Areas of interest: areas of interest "Park Square"
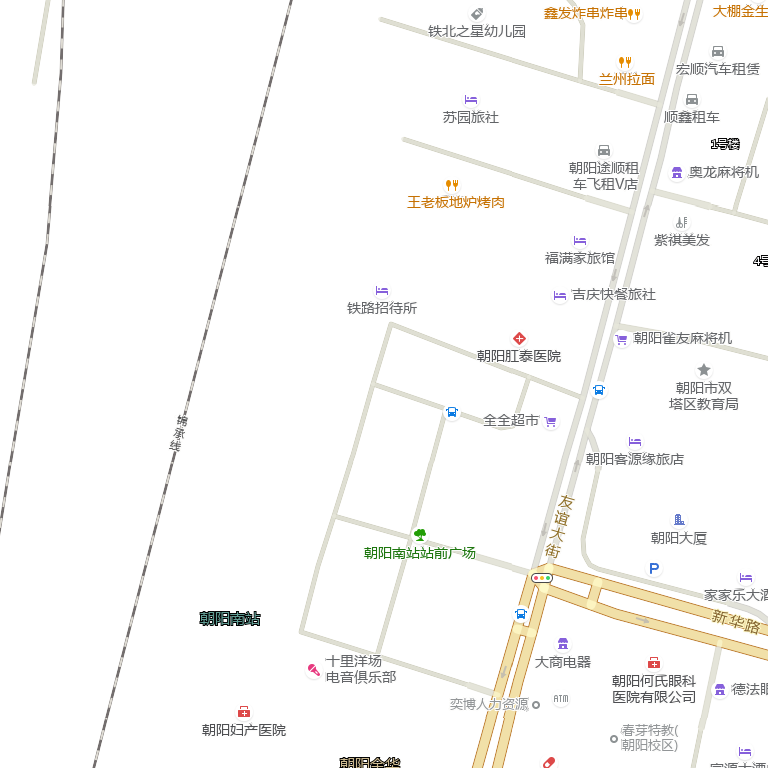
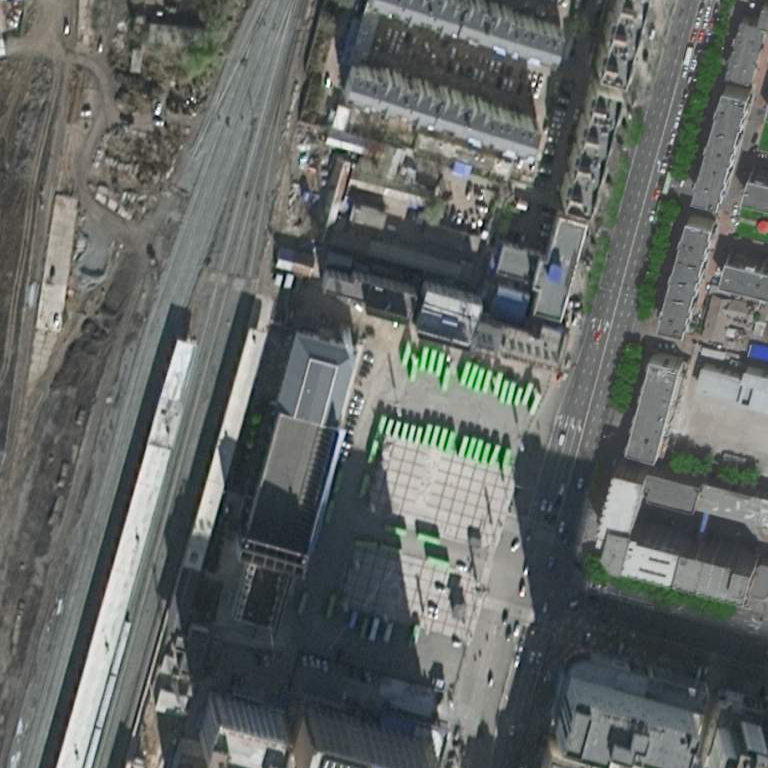